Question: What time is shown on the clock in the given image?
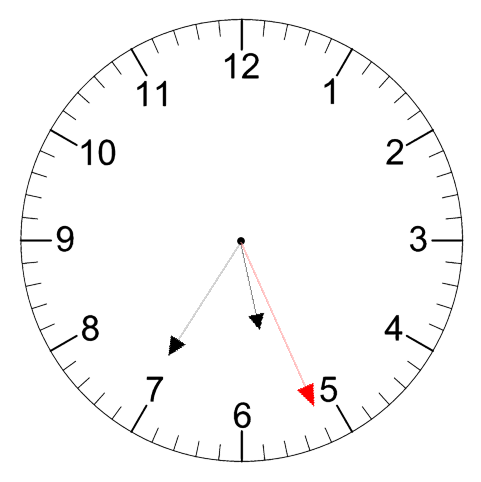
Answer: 05:35:26